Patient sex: M
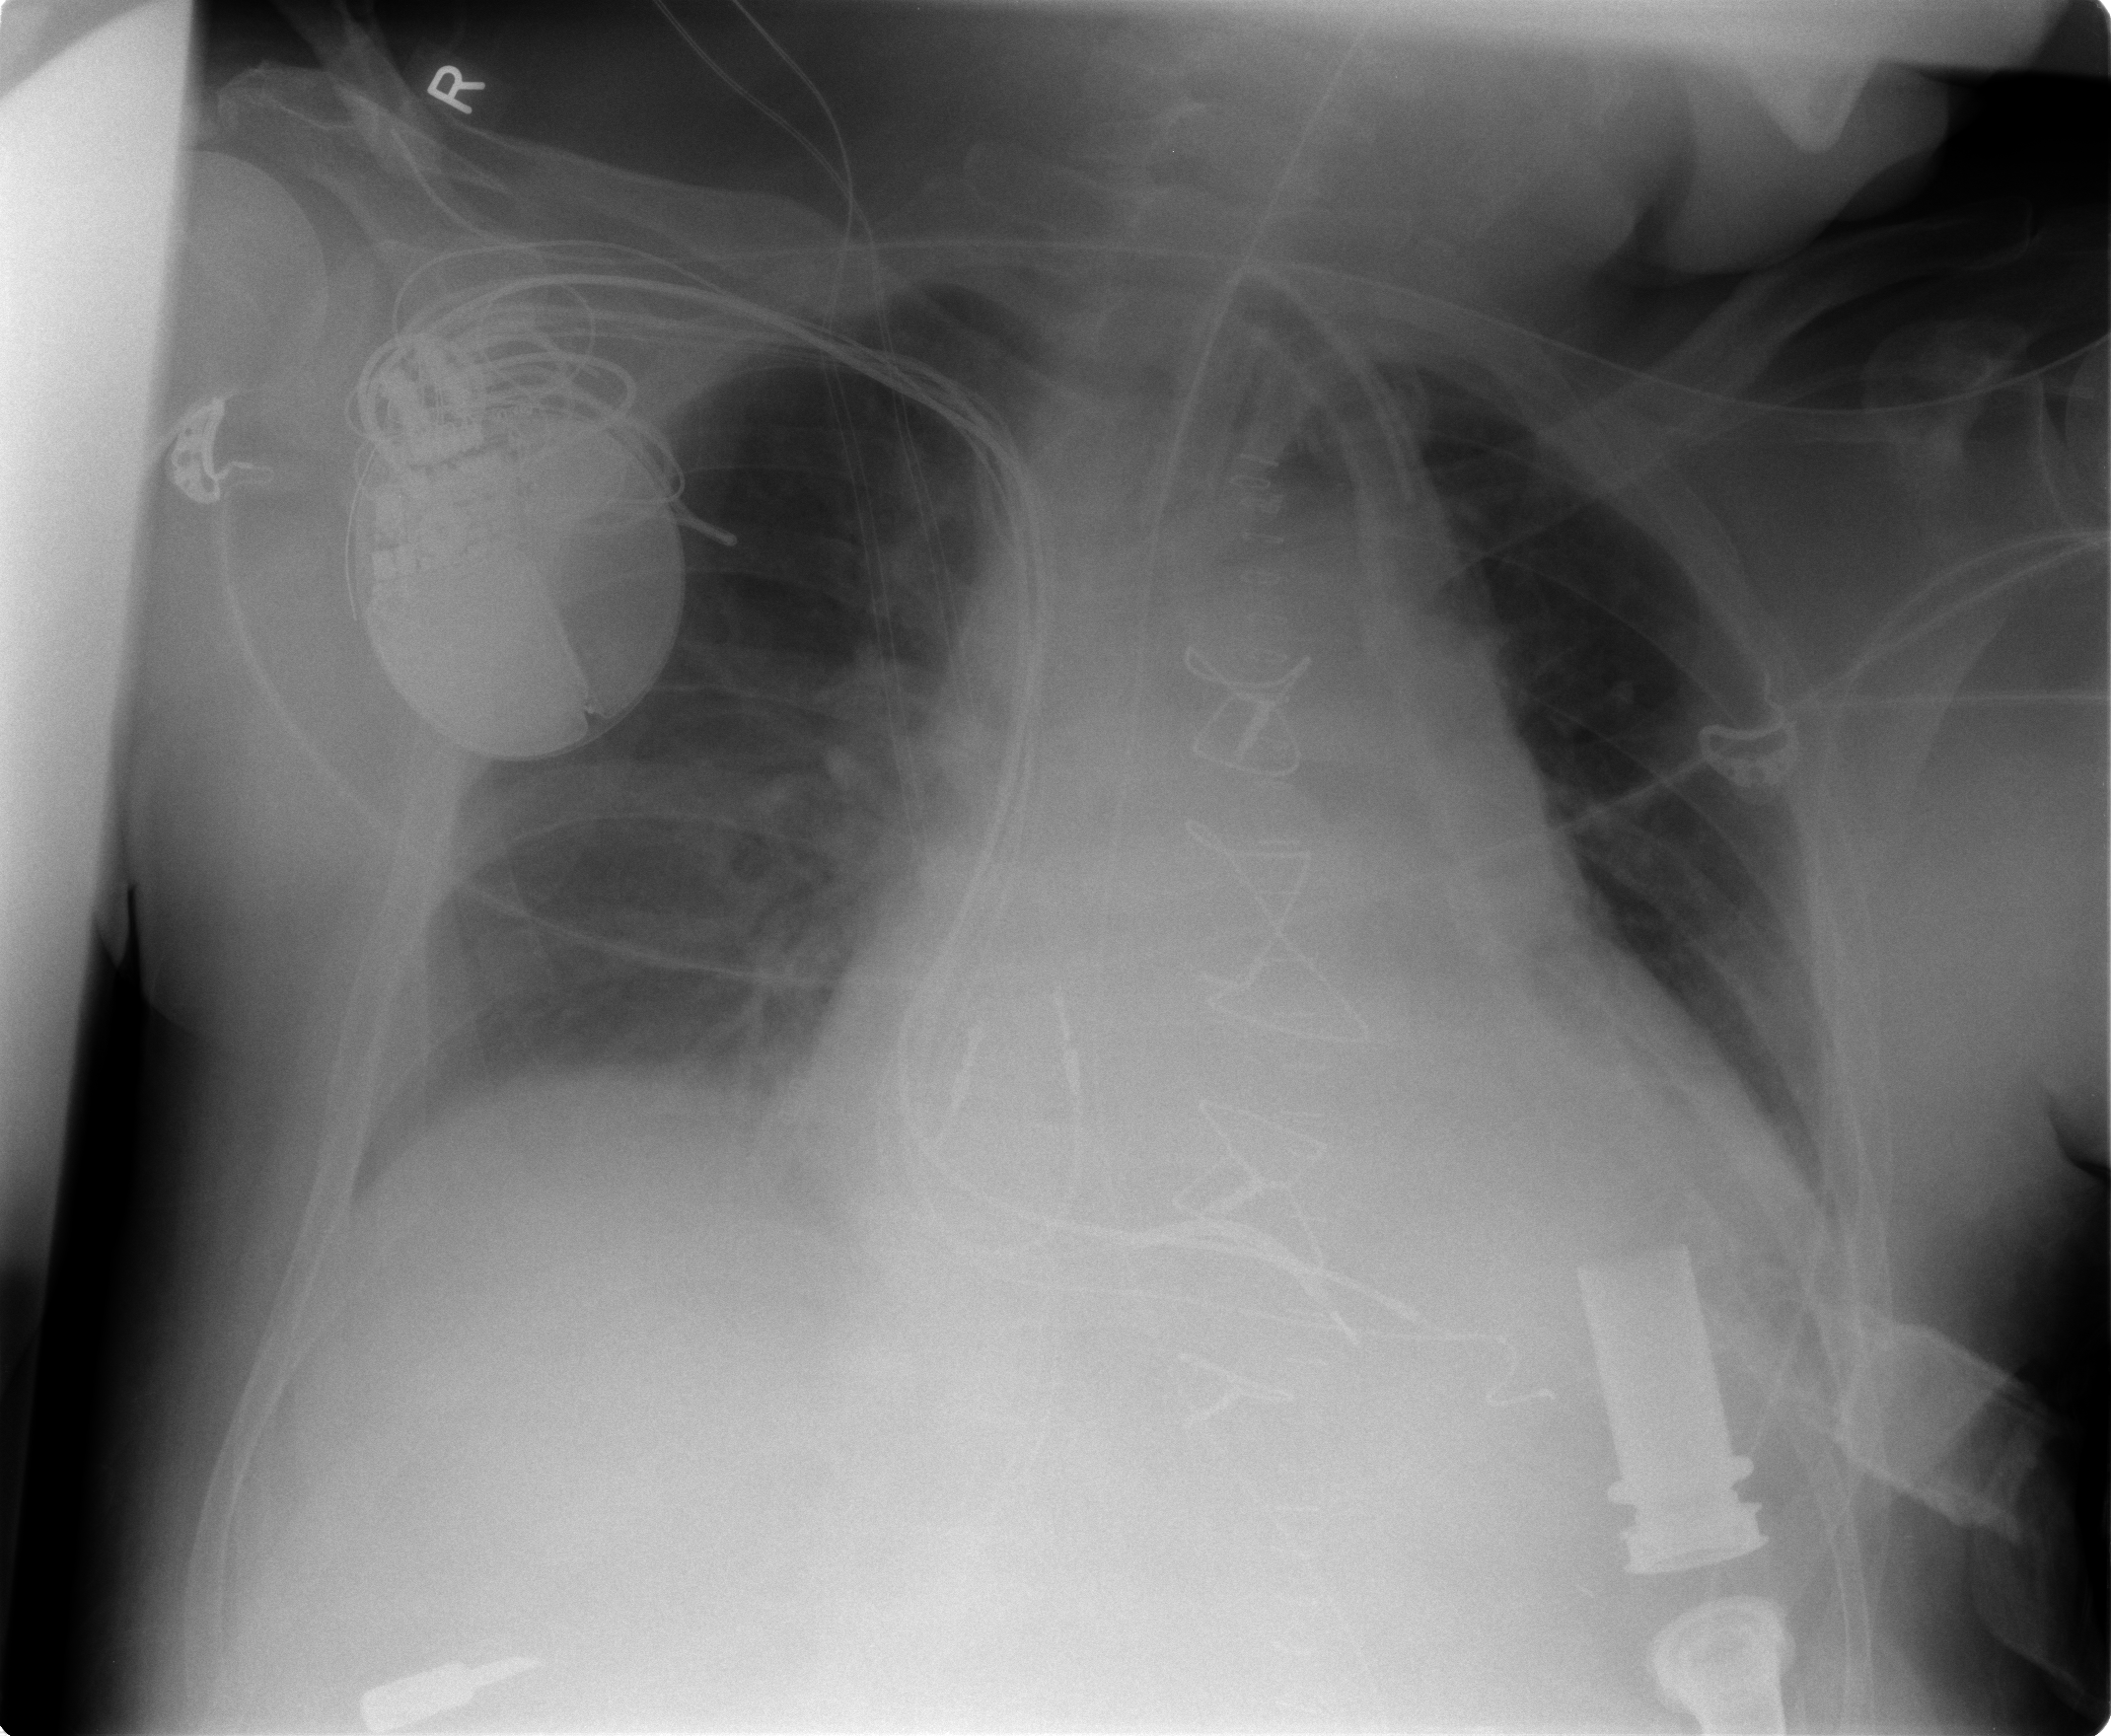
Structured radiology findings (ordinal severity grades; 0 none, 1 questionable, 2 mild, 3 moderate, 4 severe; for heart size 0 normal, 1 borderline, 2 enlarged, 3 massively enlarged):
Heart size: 2
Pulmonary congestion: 1
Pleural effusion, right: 1
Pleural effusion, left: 1
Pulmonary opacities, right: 0
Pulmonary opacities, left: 0
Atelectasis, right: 1
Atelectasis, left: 1